Question: I've been driving myself insane trying to troubleshoot and fix this. I cerated this dice rolling game with bets. I'm pretty new to coding, so I'm sure it's a simple error that I just keep overlooking.
- - -
Picture uploaded to show what I mean.

And the code:
'''
#pylint:disable=W0312
#python 3.6
from random import randint
import math
# Static Variables
START_BALANCE = 2500
# Game messages
BAD_GUESS = "ERROR! You can only enter a number between 1 and 6.
- Your input was '{}'.
"
BAD_BET = "ERROR! You can not bet less than 0 or more than your current balance {}$.
"
userName = input("What is your name, player?
").title()
print("Hello, {}! Welcome to the dice rolling game v.2!
".format(userName))
def get_guess():
try:
guess = input("Enter a guess from 1 to 6, {}
".format(userName))
guess = int(guess)
while (guess <= 0 or guess > 6):
print(BAD_GUESS.format(guess))
return get_guess()
except ValueError:
print(BAD_GUESS.format(guess))
return get_guess()
else:
print("Your guess is: {}.".format(guess))
return guess
def get_bet(balance):
try:
bet = input("
How much do you want to bet? Your balance is: {}$
".format(balance))
bet = int(bet)
while (balance < bet) or (bet < 0):
print(BAD_BET.format(balance))
return get_bet(balance)
except ValueError:
print(BAD_BET.format(balance))
return get_bet(balance)
else:
print("You have bet {}$!
- Your remaining balance is: {}$".format(bet, balance - bet))
return bet
#### FUNC START ####
def diceRoll(balance):
bet = get_bet(balance)
guess = get_guess()
balance -= bet
roll = randint(1,6)
if (roll == guess):
prize = bet * float(3.75)
prize = math.ceil(prize)
balance += prize
print("
YOU WIN {}$!".format(prize))
print("You guessed: {} - The roll was {}!
".format(guess, roll))
print("-- Your balance is now {}$ --
".format(balance))
elif (roll != guess):
print("
YOU LOSE {}$".format(bet))
print("The roll was: {} - You guessed: {}.".format(roll,guess))
print("-- Your balance is now {}$ --
".format(balance))
#
choice = input("Would you like to try again? Y/N
").upper()
#
if (balance <= 0 or choice == "YES" or "Y"):
print("New round! Your balance is {}$".format(balance))
return [True, balance]
else:
print("GAME OVER!
Balance: {}$".format(balance))
return [False, balance]
# Initialize game_state, which is a variable that keeps track of your rounds and balance.
game_state = [True, START_BALANCE]
# game_state[0] contains True if the user wants to play again, False if not.
# So if it's false, while (game_state[0]) will evaluate to false and stop the while loop.
while game_state[0]:
game_state = diceRoll(game_state[1])
# TODO: Build a while loop that executes any time the first item in game_state is True (i.e., while the
# user still wants to play a new round. Note that I initialized game_state[0] to True, assuming that
# if they started the program, they want to play the first round.
'''
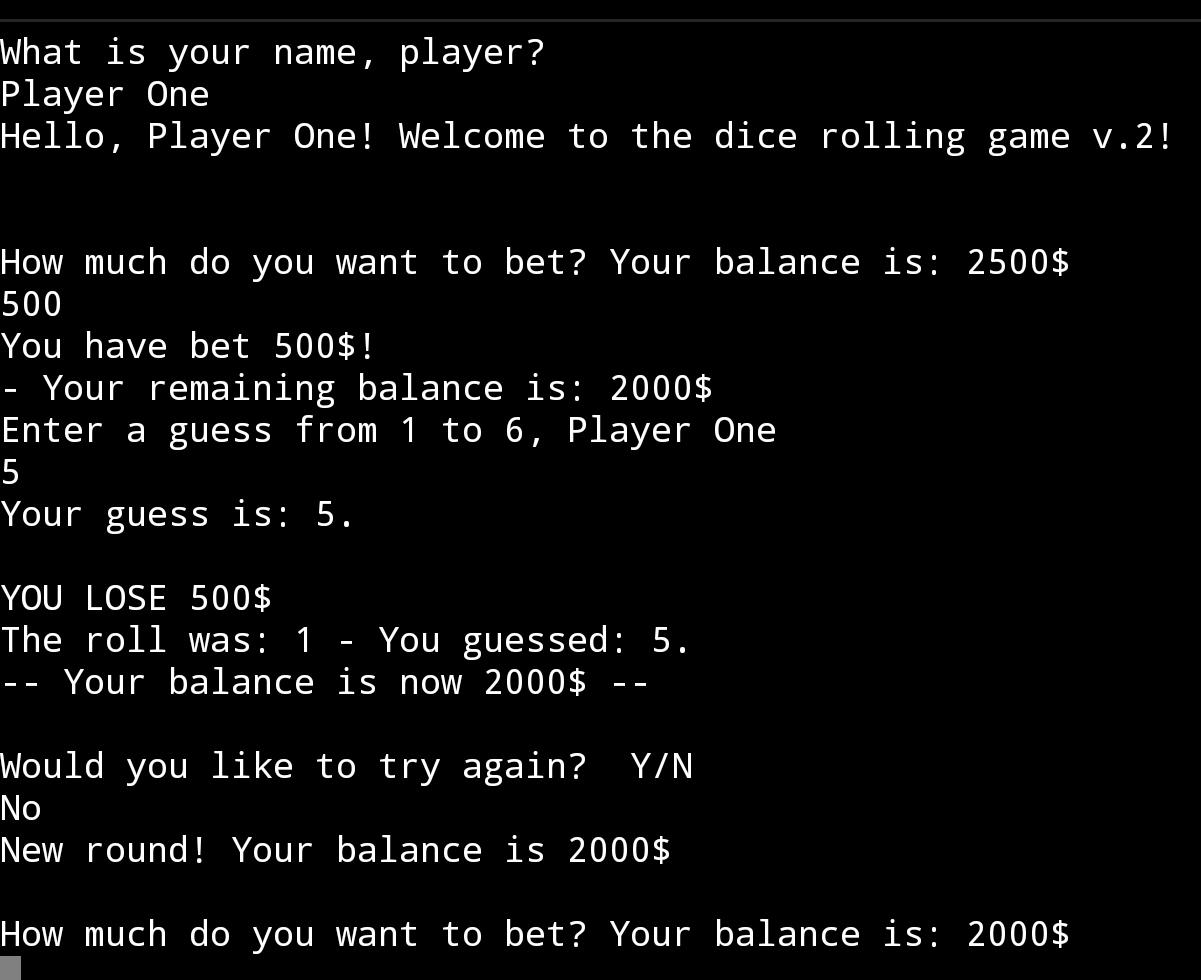
Answer: Inside 'diceRoll()' function this should be changed from:
'''
if (balance <= 0 or choice == "YES" or "Y")
'''
to
'''
if (balance <= 0 or choice == "YES" or choice == "Y")
'''
to properly compare with the 'choice' value.
In your case to make it clearer you are having 3 condition:
- 'balance <= 0'- 'choice == "YES"'- '"Y"'
with the third one being always 'True'. It doesn't check if 'choice' has 'Y' value but if the string provided '"Y"' in your case is equal to 'None' or not and obviously it's not so it's always True.